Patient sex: M
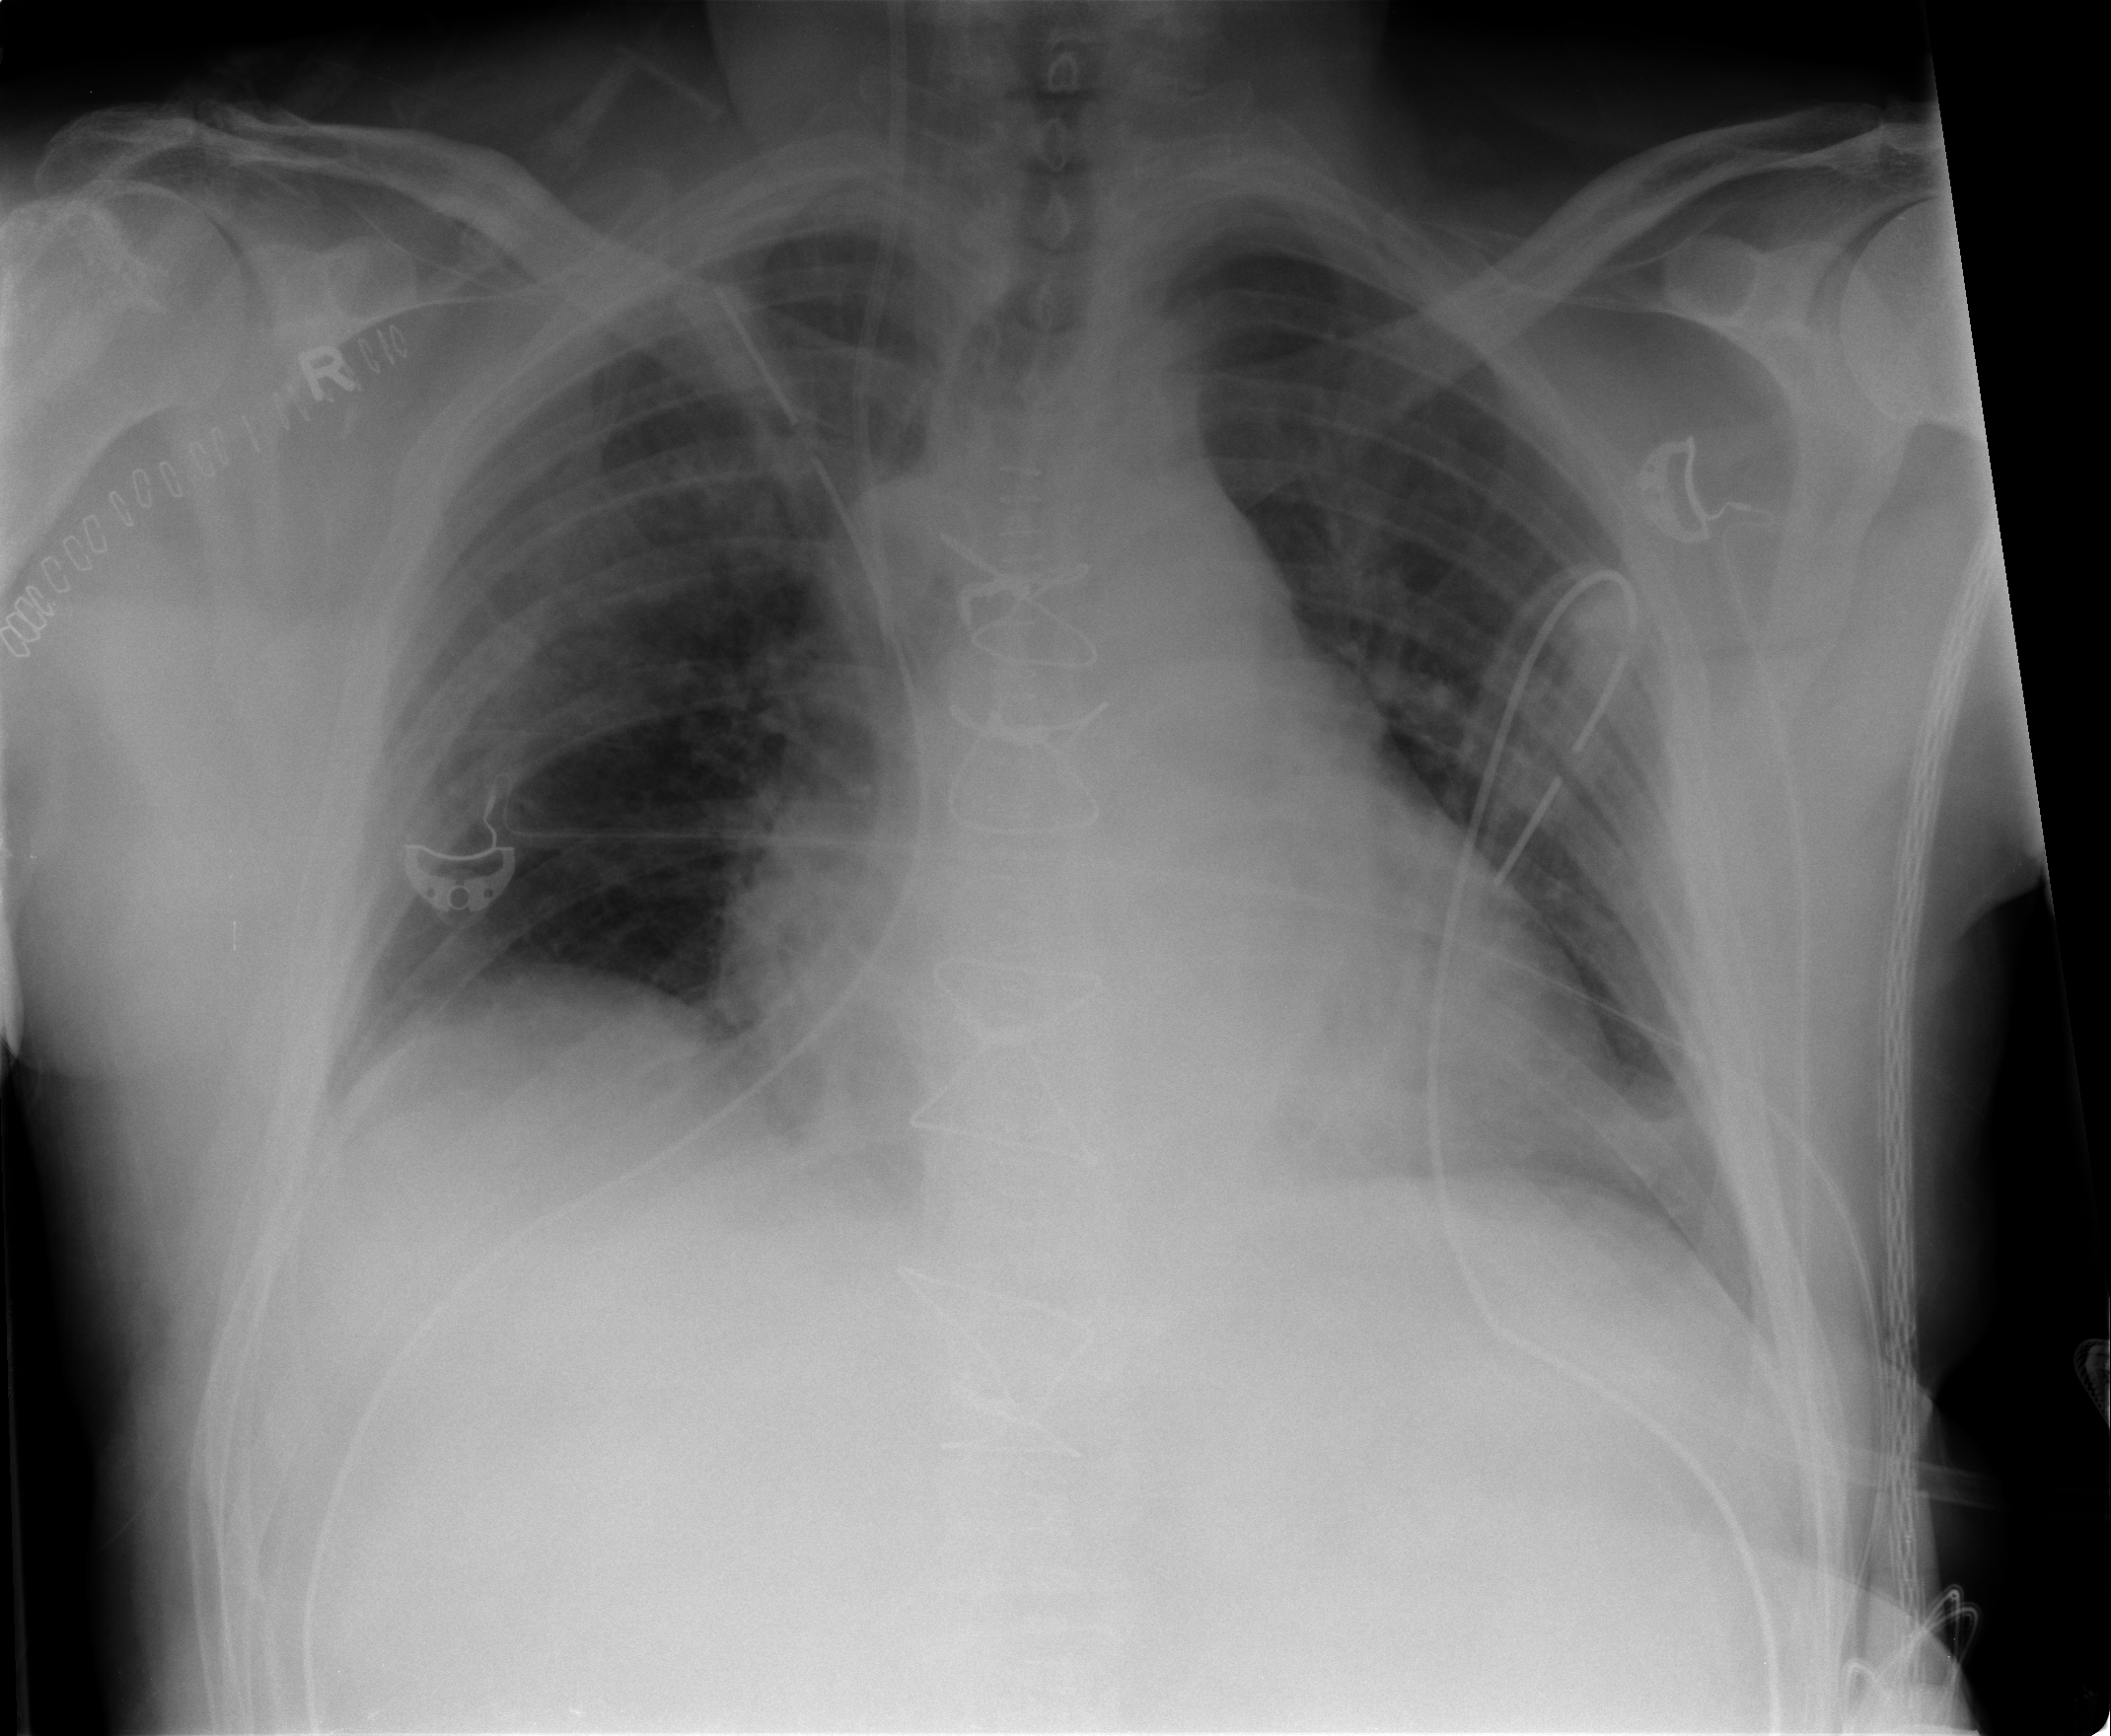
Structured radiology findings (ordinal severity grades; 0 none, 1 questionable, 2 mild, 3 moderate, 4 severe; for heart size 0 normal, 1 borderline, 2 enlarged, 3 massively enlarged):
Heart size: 2
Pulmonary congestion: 0
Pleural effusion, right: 2
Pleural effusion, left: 2
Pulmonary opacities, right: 0
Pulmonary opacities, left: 0
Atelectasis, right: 0
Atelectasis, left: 2